Question:
From the image above, I want to remove all the child under item3 without removing parent item3, <PHONE> and User View.
Following is what I did. Remove is successful but all the parents node are also removed since there is no data inside.
This results an error of null object reference as cartRef cant be identified in Firebase. The only solution I thought to resolve this error is to retain the parent node. Do guide me if there is anymore solution to it.
'''
cartRef = FirebaseDatabase.getInstance().getReference().child("Cart List").child("User View").child(Prevalent.currentOnlineUser.getPhone()).child("item3");
cartRef.removeValue();
'''
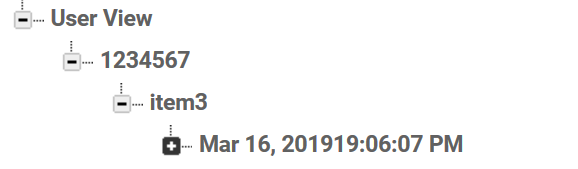
Answer: If you remove item3, the only child of <PHONE>, you will always implicitly remove <PHONE> because it no longer has children. There is no such thing as an "empty node" in Realtime Database. When a node not longer has children, it is effectively gone, and when you query it, it will yield no data.